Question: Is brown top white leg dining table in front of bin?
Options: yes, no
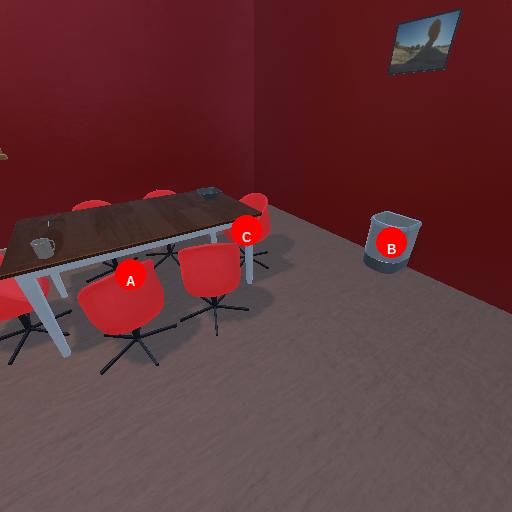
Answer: yes